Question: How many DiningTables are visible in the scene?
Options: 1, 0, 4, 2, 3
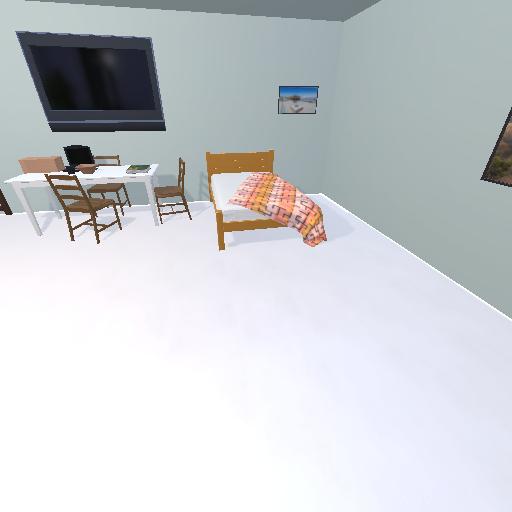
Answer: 1